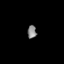
Tissue: skin
Cell type: Epithelial cells
Senescence score: 0.2303
Nuclear area (px): 113
Mean DAPI intensity: 134.85